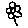
Label: flower